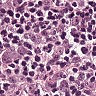
Metastatic tissue present: yes